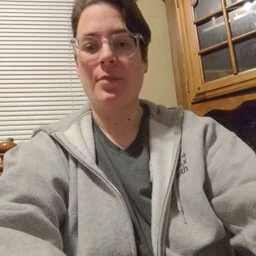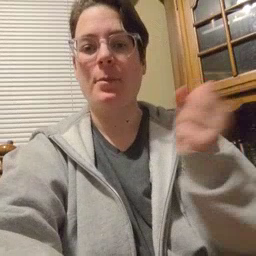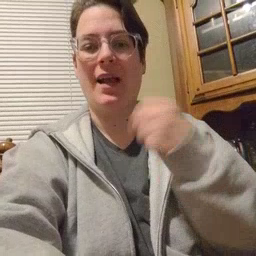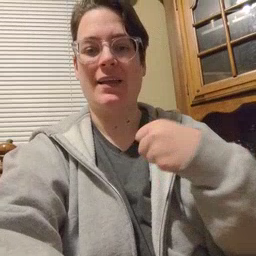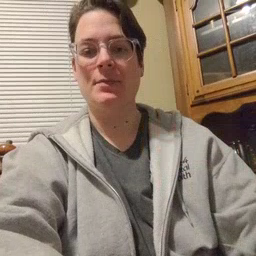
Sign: make